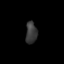
Tissue: lung
Cell type: Endothelial cells
Senescence score: 0.5645
Nuclear area (px): 242
Mean DAPI intensity: 56.831